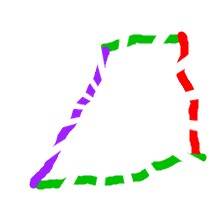
Shape: trapezoid